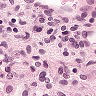
Metastatic tissue present: no